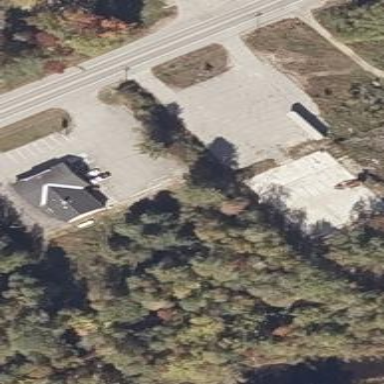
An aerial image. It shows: Building that houses bowling alley.